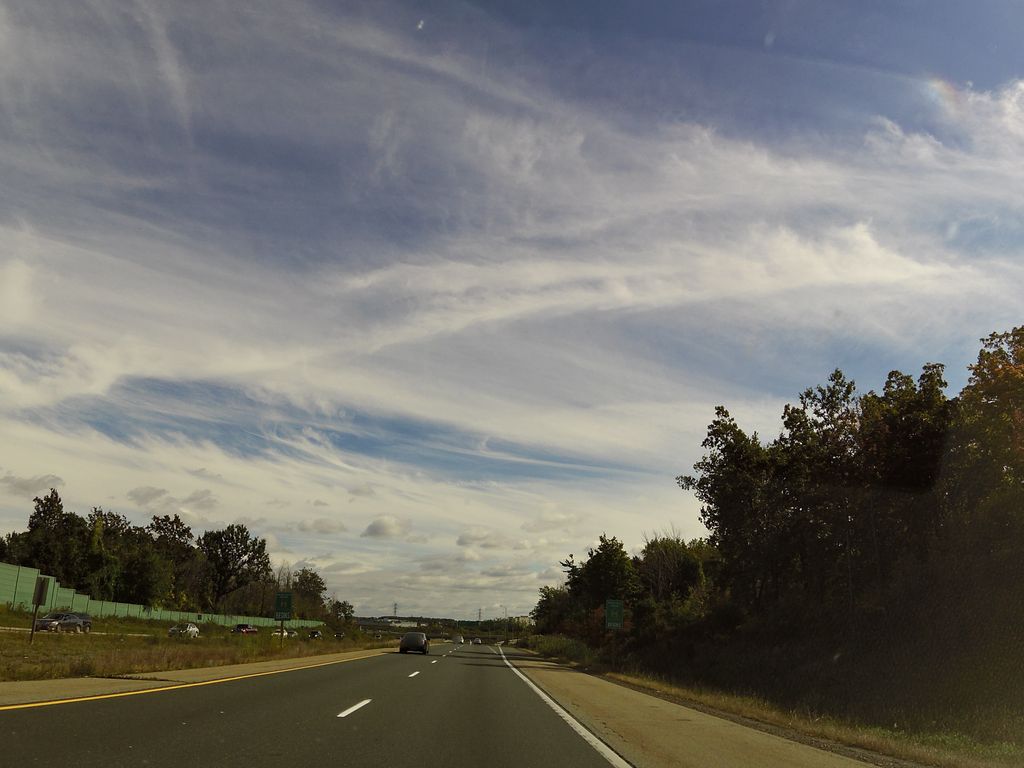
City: hamilton